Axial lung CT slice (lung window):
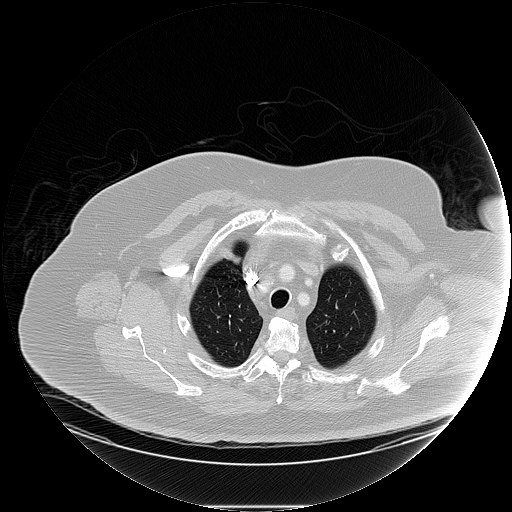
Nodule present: no